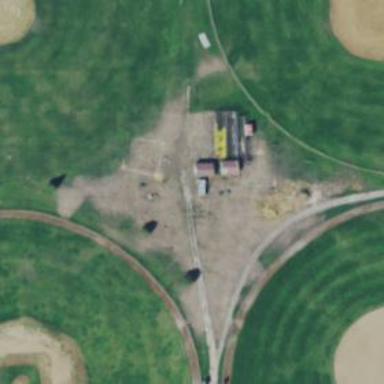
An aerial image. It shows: Baseball pitch for leisure land activities.